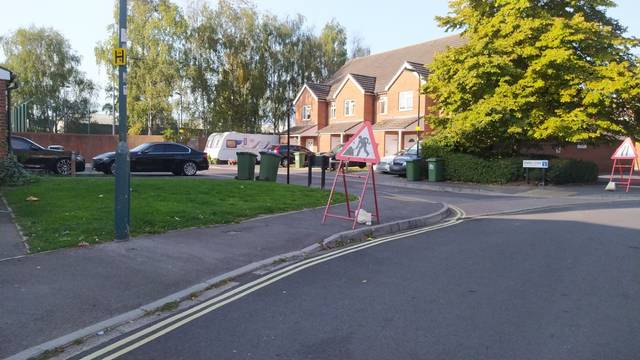
Region: United Kingdom
Coordinates: 50.91, -1.387